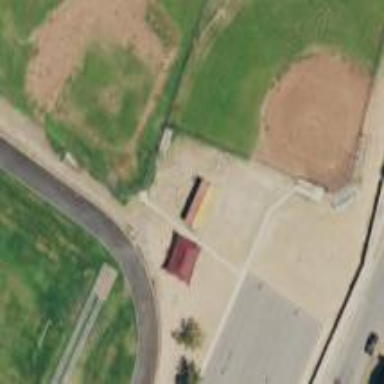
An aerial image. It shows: Baseball pitch for leisure land activities.